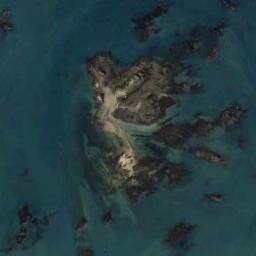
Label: island